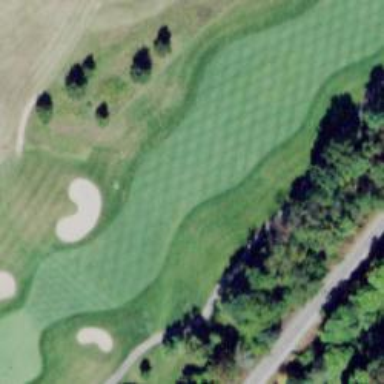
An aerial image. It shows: Golf tee.